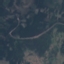
Land use / land cover class: HerbaceousVegetation